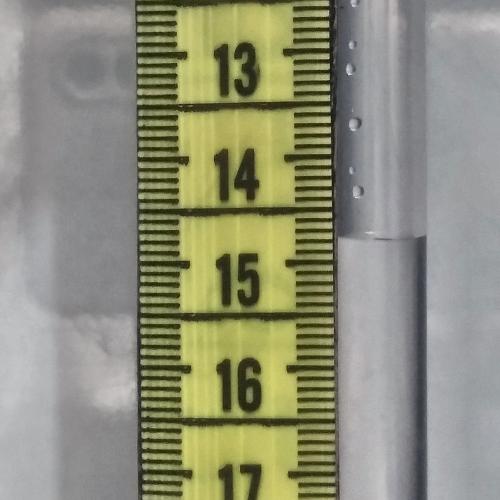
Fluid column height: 14.8 cm